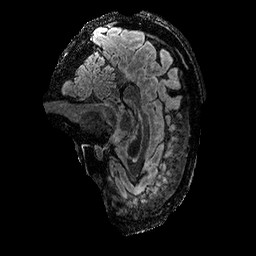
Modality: FLAIR
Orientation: sagittal
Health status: ill
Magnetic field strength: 3 T